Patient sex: M
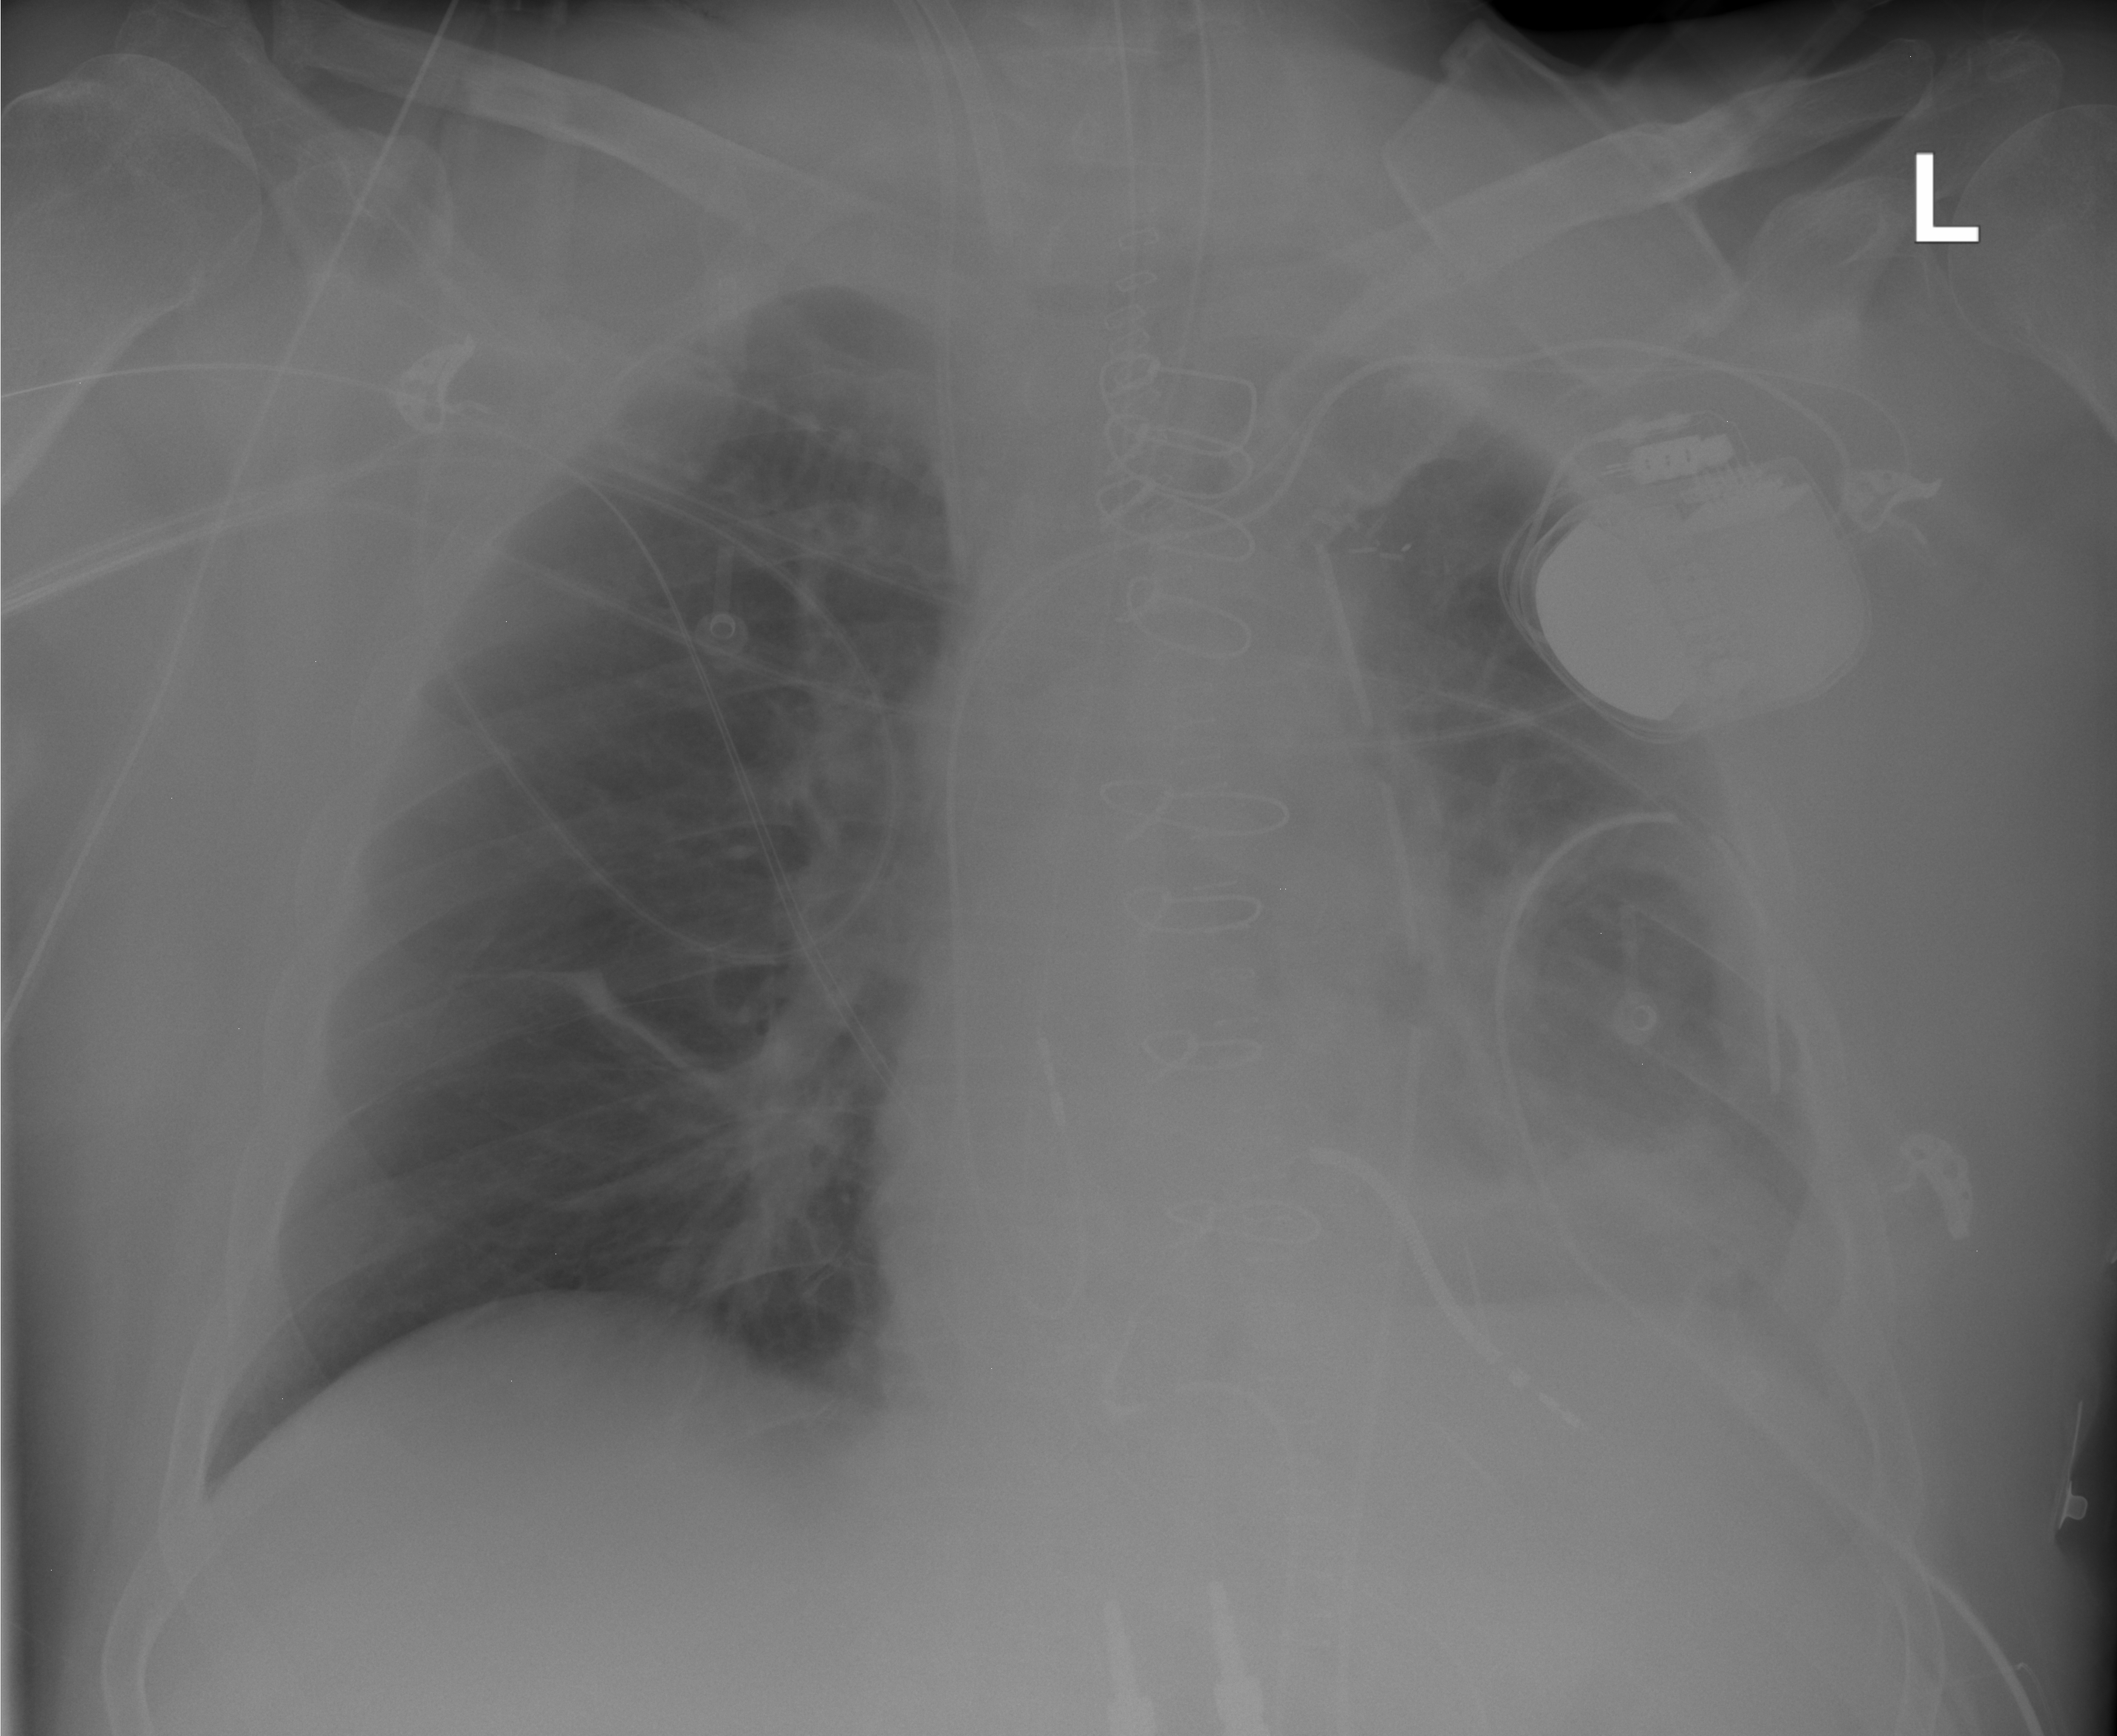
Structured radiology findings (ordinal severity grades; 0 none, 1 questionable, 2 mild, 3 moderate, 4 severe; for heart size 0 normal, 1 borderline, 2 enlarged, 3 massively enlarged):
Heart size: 0
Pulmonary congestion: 0
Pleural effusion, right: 0
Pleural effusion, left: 2
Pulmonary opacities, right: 0
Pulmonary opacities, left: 1
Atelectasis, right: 1
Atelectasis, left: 1